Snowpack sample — Loveland Pass, Silver Plume, Colorado, USA (2/11/26, 12:00 PM MST)
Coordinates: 39.663, -105.886
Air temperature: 35 °F
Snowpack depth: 82 cm
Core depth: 10 cm
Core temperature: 17.6 °F
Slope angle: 13°, slope face: 12°
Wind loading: high
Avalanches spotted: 1
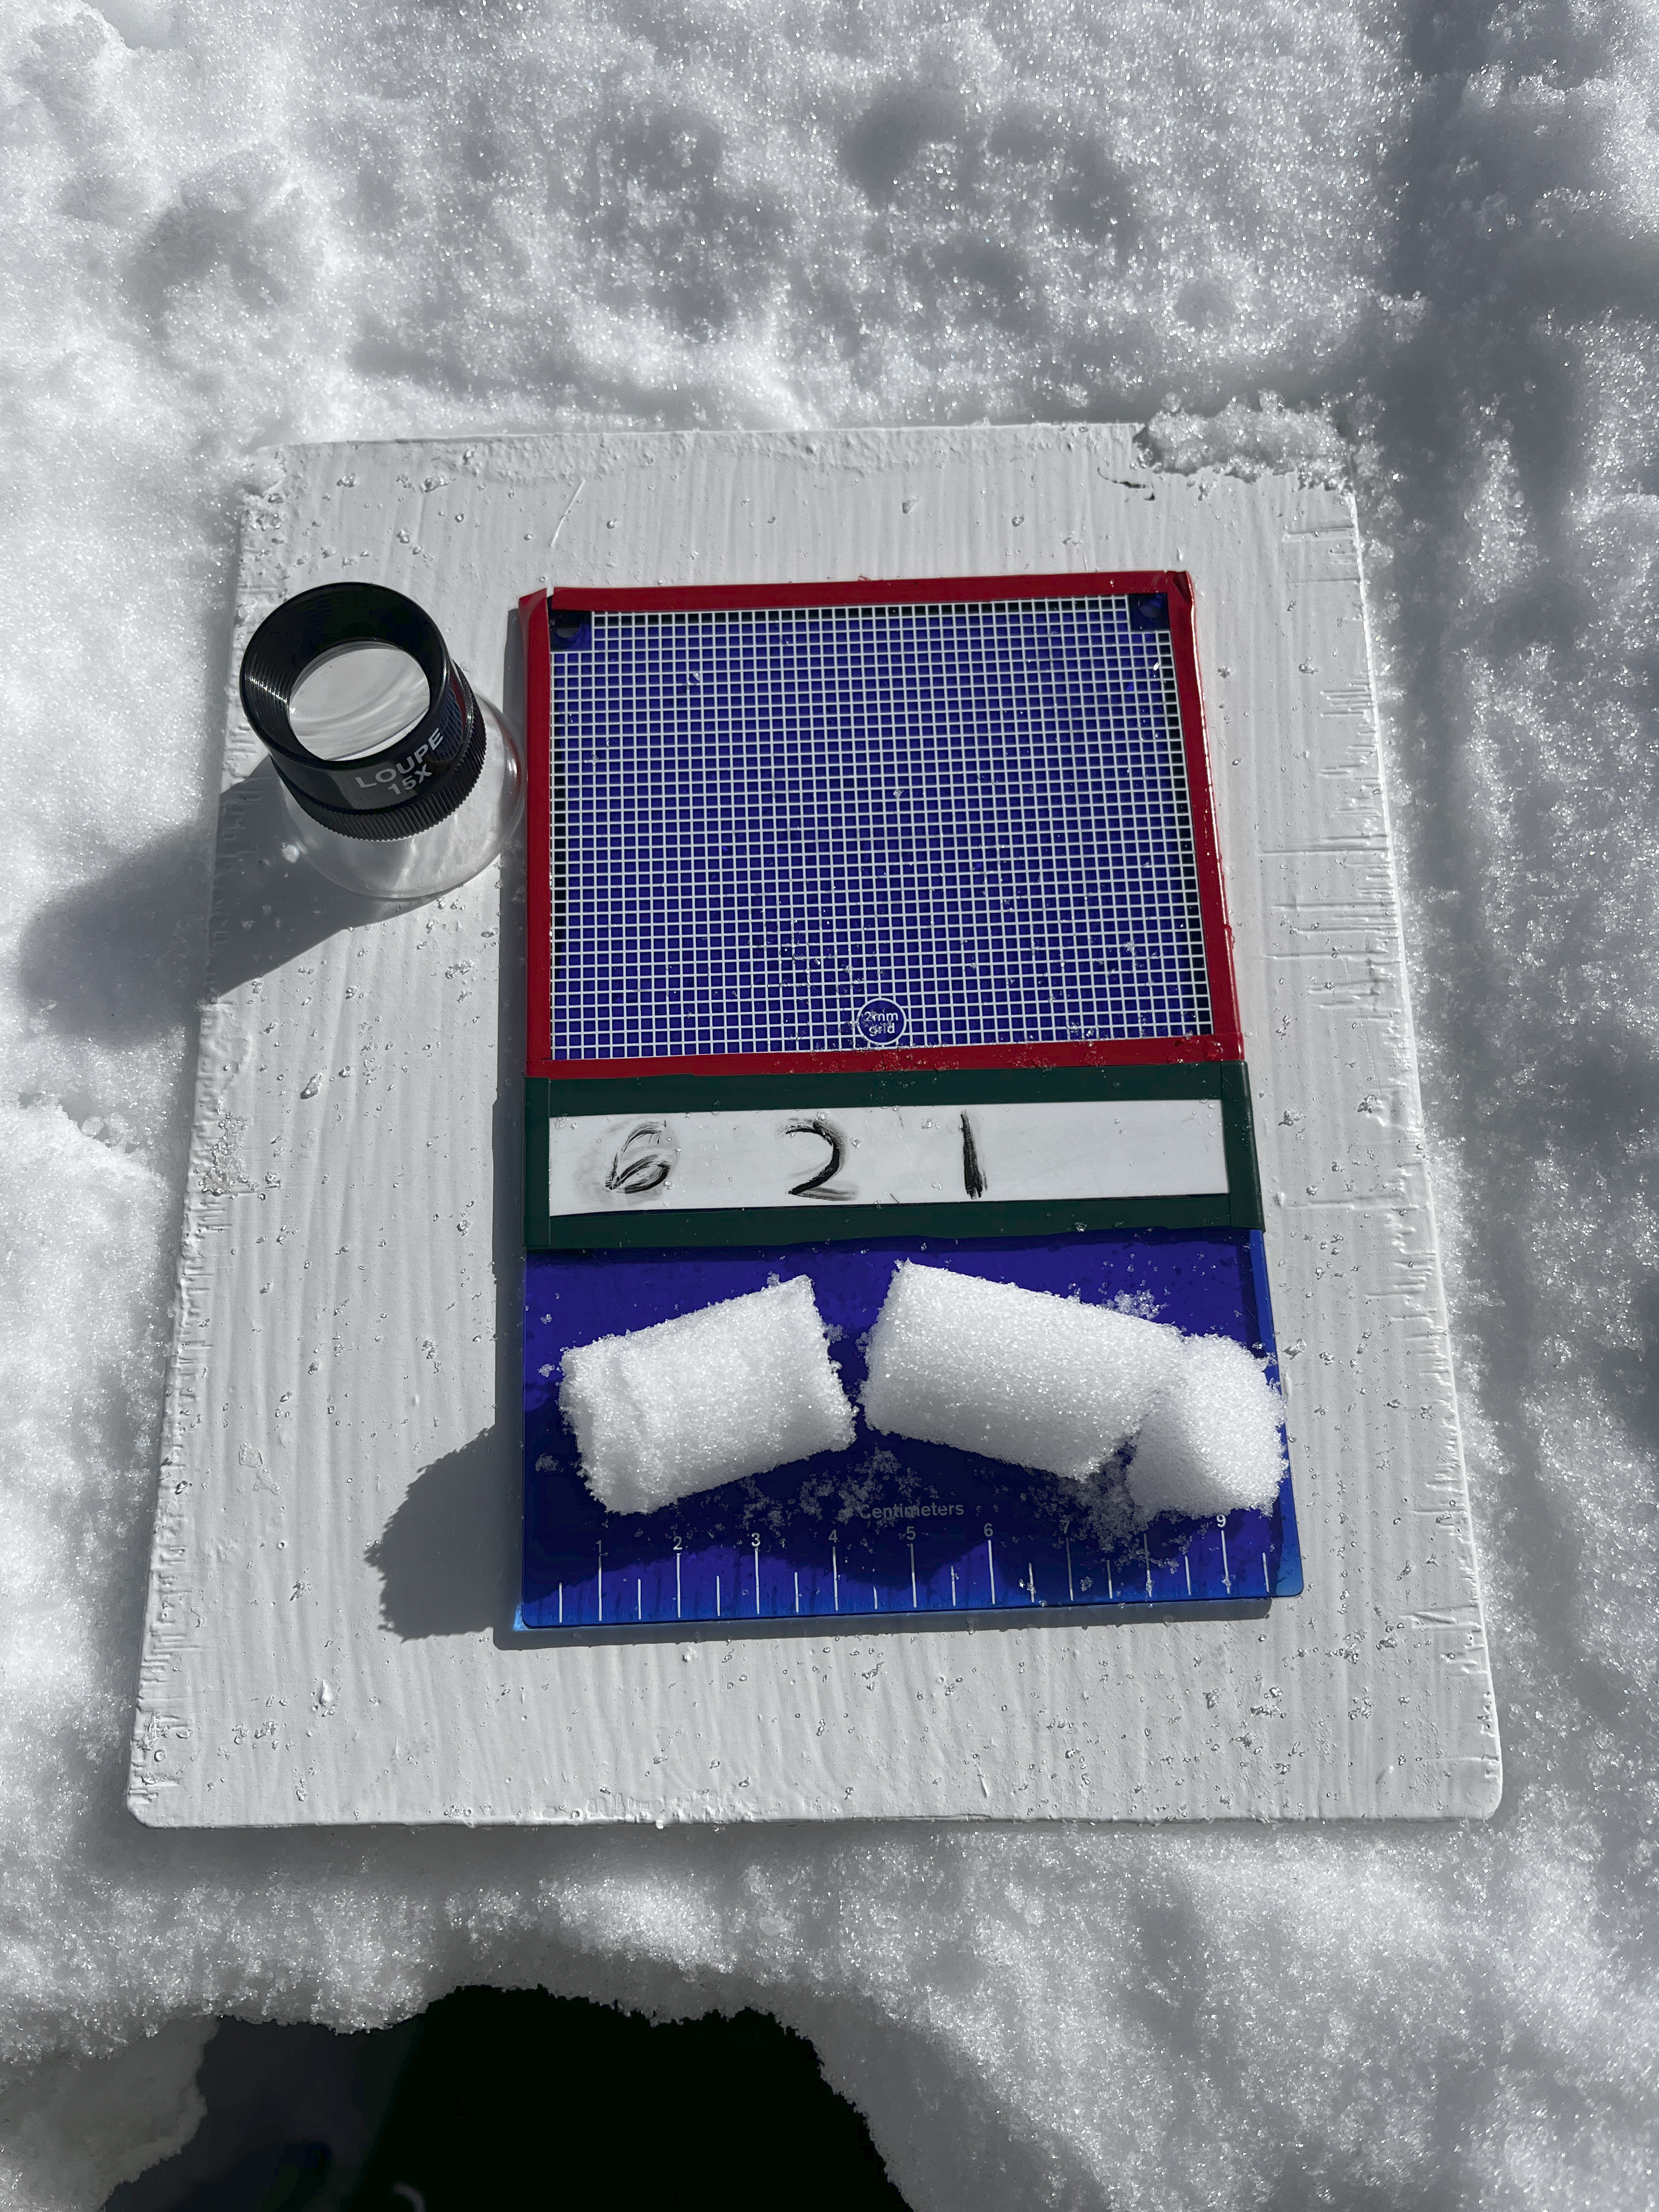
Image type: crystal_card
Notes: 1 small avalanche spotted on the north side of the bowl, lots of wind loading